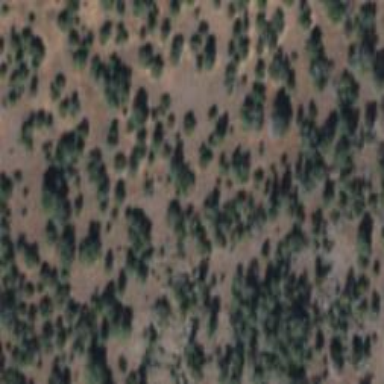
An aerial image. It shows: Patch of scrub vegetation.